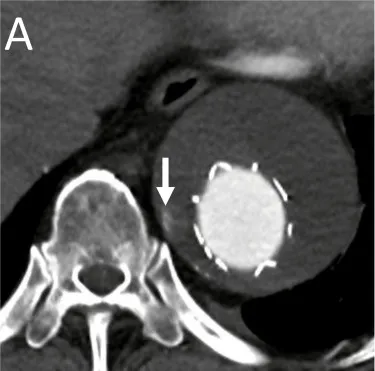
Contrast-enhanced CT before transarterial embolization for a type 2 endoleak. . (A) Axial arterial phase contrast-enhanced CT image of the lower thorax showing an endoleak (arrow).
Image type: radiology (ct)